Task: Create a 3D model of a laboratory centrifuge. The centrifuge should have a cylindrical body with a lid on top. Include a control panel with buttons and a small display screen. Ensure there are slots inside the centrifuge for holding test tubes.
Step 415:
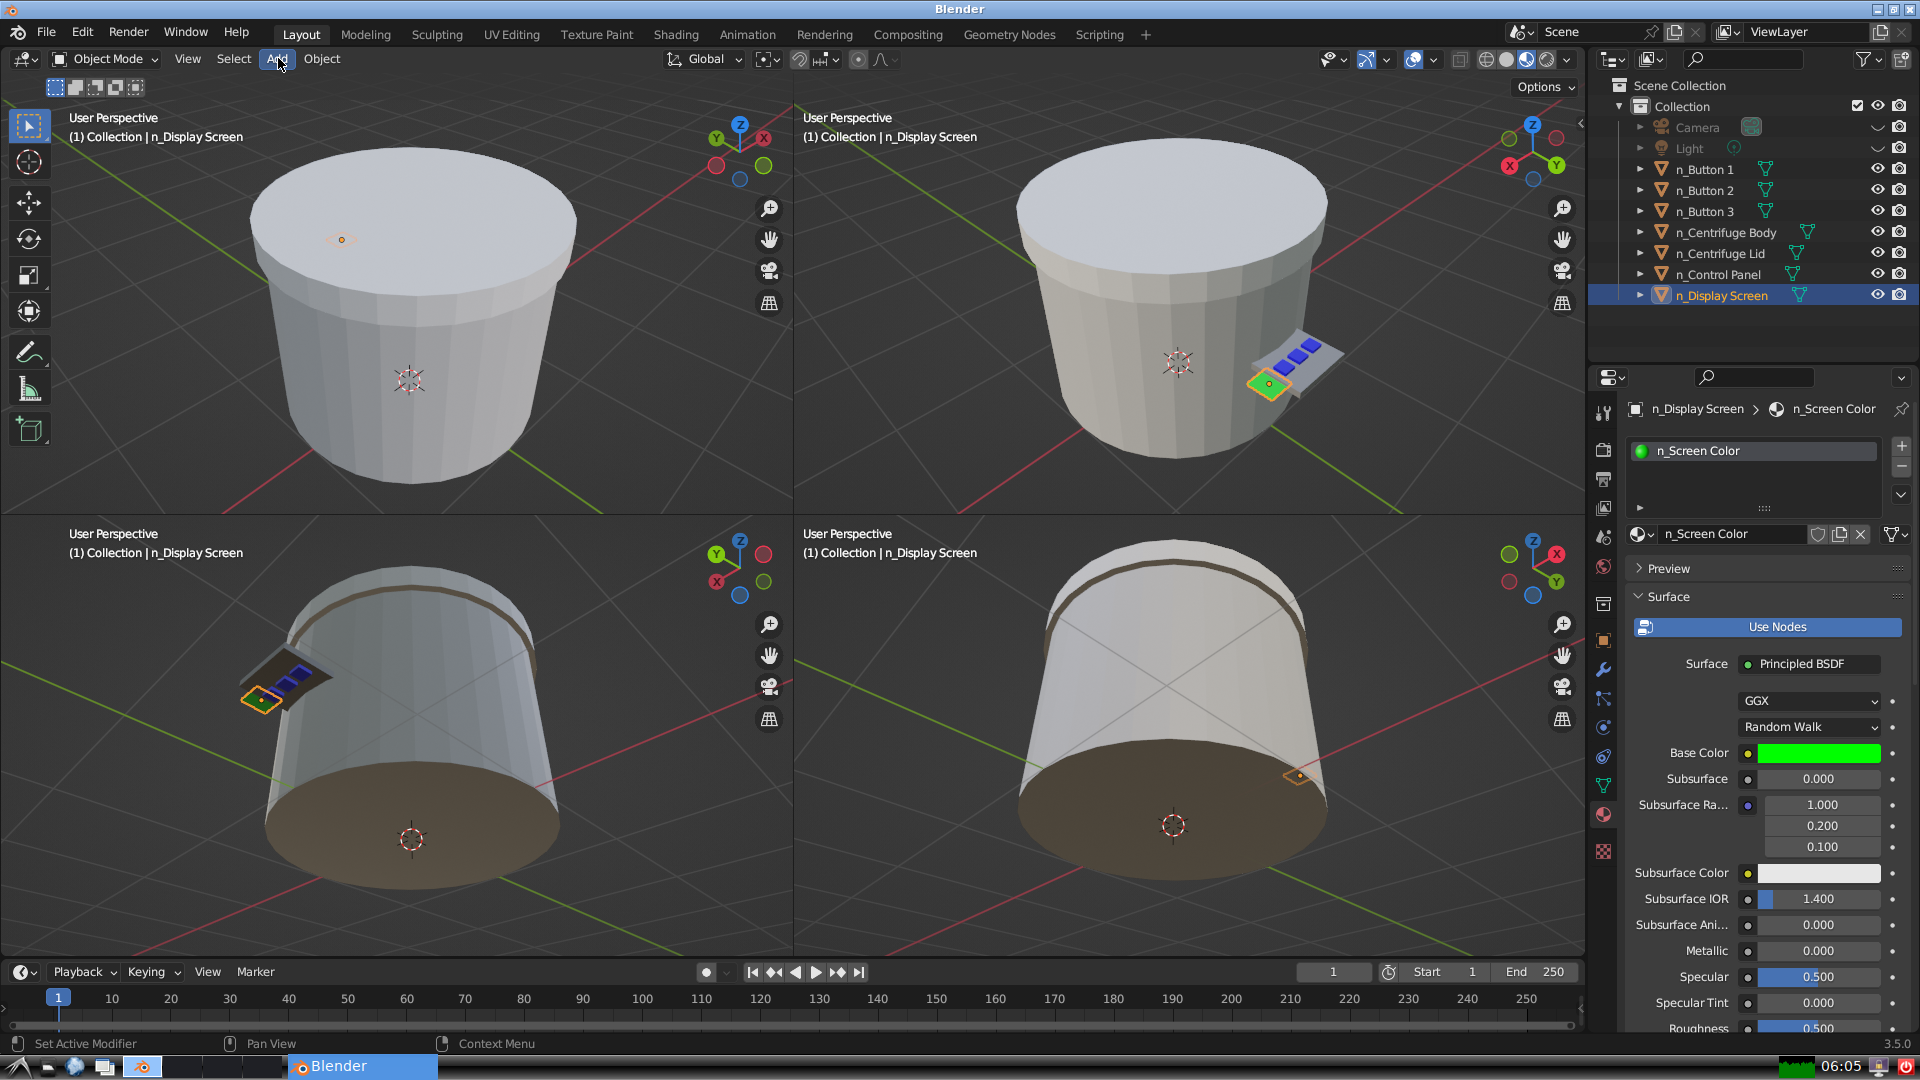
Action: click: no